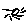
Label: sun